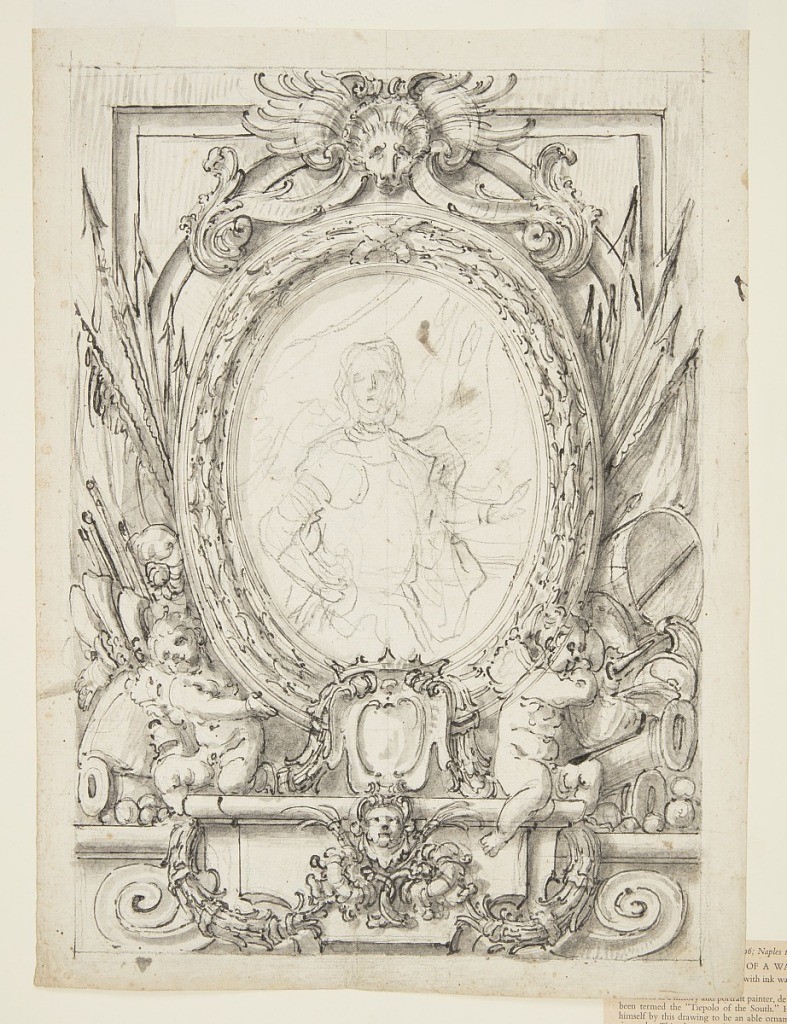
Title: Design for a Panel with Portrait of a Nobleman
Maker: Francesco de Mura, Italian, 1696 - 1782
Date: ca. 1750
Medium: Brush and gray wash, pen and black ink, black chalk on paper
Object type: Drawing
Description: Half-length portrait of a man in armor, sketched within an oval frame.  Decoration of the surrounding verical panel includes trophy of arms, two putti, masks at top and bottom, and a build escutcheon sumounted by a crown.